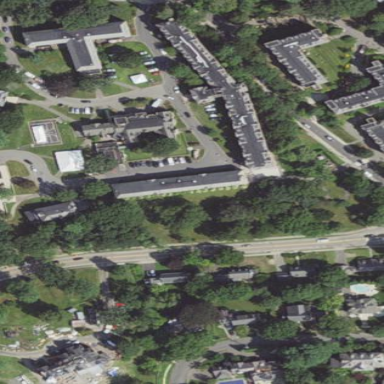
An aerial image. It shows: University dormitory building for residential purposes.